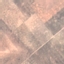
Land use / land cover: PermanentCrop